Aerial crown-view tile of a tropical tree (Barro Colorado Island, Panama), acquired 20240611:
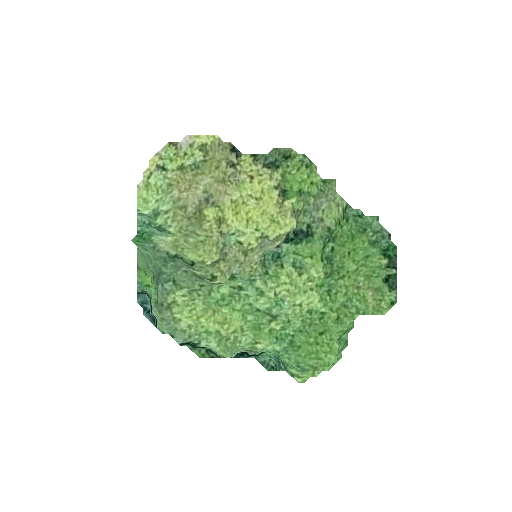
Species: Prioria copaifera
GBIF accepted scientific name: Prioria copaifera
Crown area: 72.954 m²